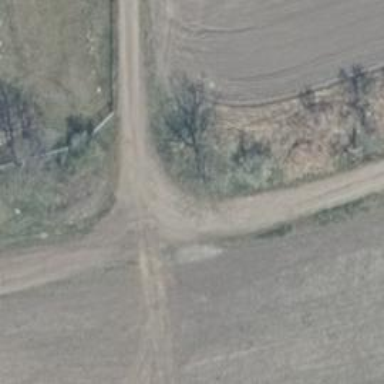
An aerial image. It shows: Sandy track road with grade 4 track type.